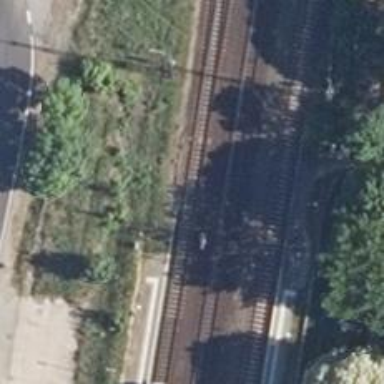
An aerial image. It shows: Railway switch with the turnout on the left side.